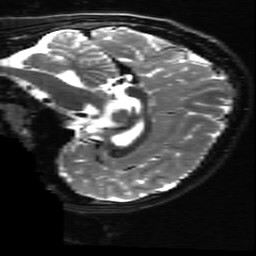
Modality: T2w
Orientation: sagittal
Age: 10
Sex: male
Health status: ill
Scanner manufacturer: ge
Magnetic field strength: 3 T
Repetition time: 7.5 s
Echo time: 0.1007 s